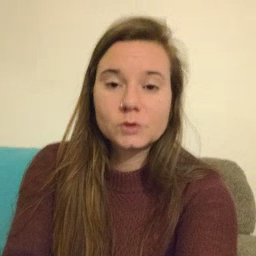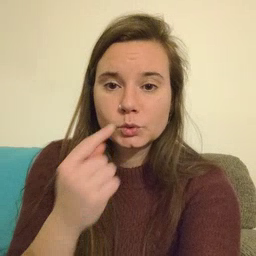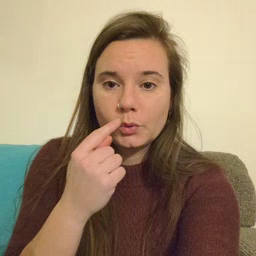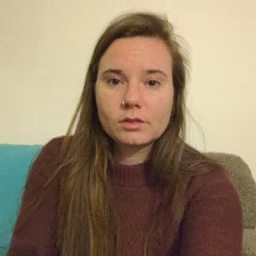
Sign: tooth